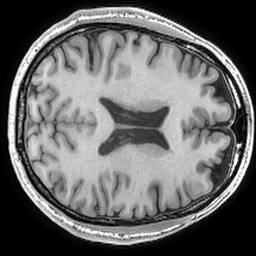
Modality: T1w
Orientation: axial
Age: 54
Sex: male